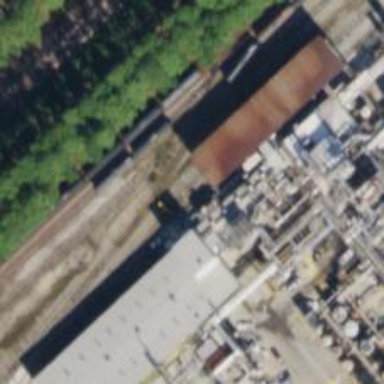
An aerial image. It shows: Rail spur service.